Question: I have a ListFragment where I use a custom adapter to populate the listview. All is well until I change orientation and scroll. Then it looks like this:

I am guessing it has something to do with me fumbling with a view holder, but I can't access the code right now.
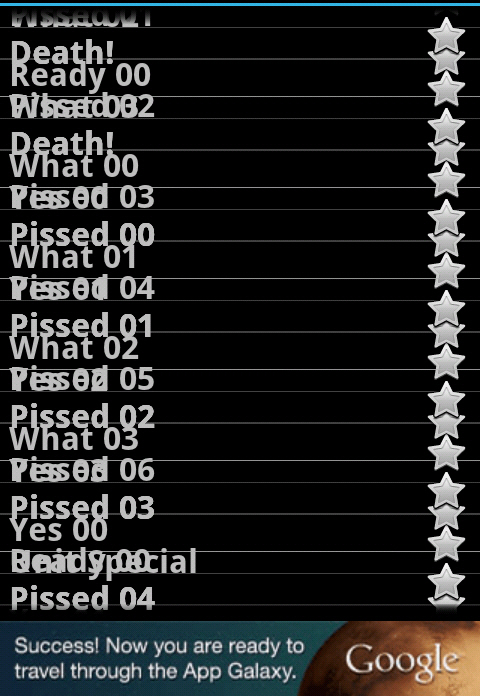
Answer: The reason for the overlapping fragment was that I used FrameLayout and added the fragment with FragmentTransition.add(...). When I changed .add() to .replace() the old fragment was removed and the new one was added and my problem was solved.